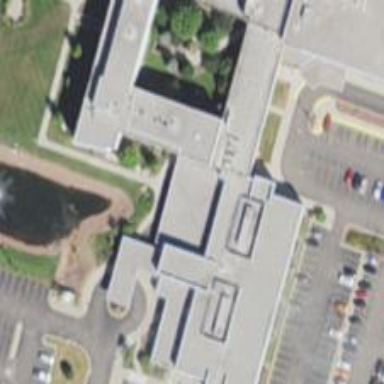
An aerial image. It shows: Healthcare clinic is depicted in the image.